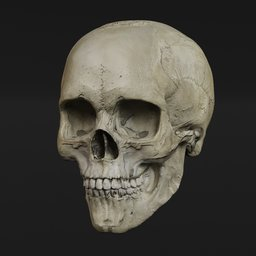
Label: nature